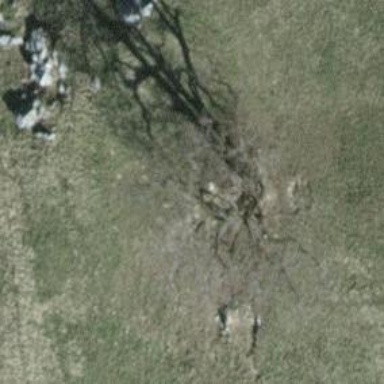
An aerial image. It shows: Beautiful tree in nature.